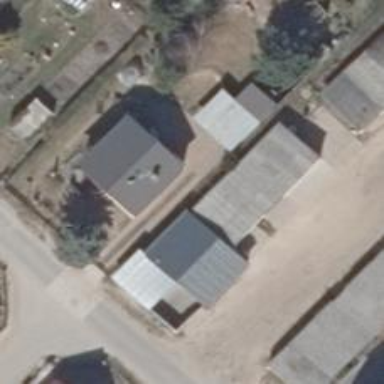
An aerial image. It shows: Group of garages.